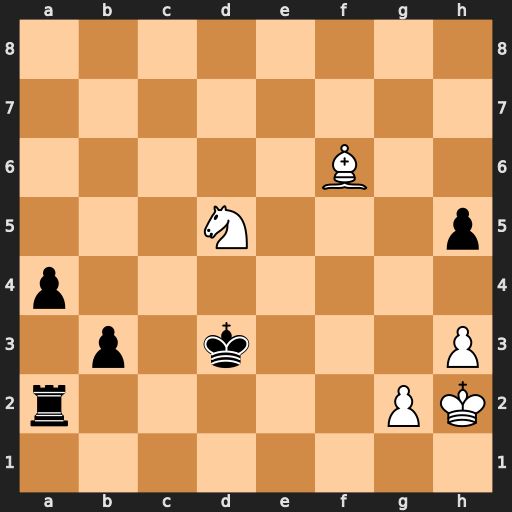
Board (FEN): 8/8/5B2/3N3p/p7/1p1k3P/r5PK/8
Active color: w
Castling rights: -
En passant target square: -
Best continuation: Nb4+ Ke4 Nxa2 a3 Nc3+ Kf5 Nb5 Kxf6 Nxa3